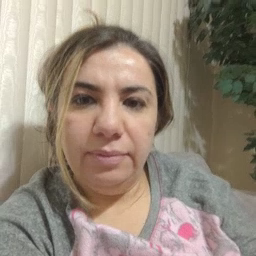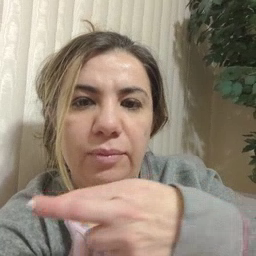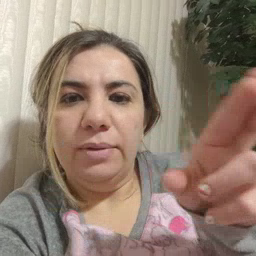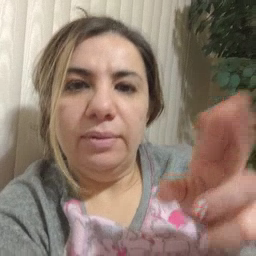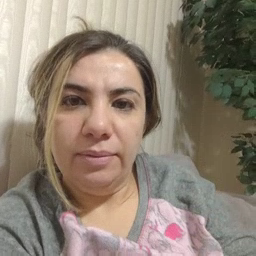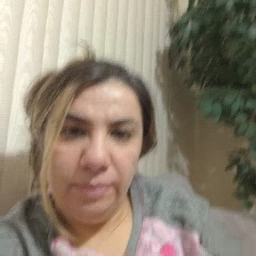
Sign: room